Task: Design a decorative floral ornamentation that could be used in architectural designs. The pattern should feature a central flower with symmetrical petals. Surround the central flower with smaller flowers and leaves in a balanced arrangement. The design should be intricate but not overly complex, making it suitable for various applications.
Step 1719:
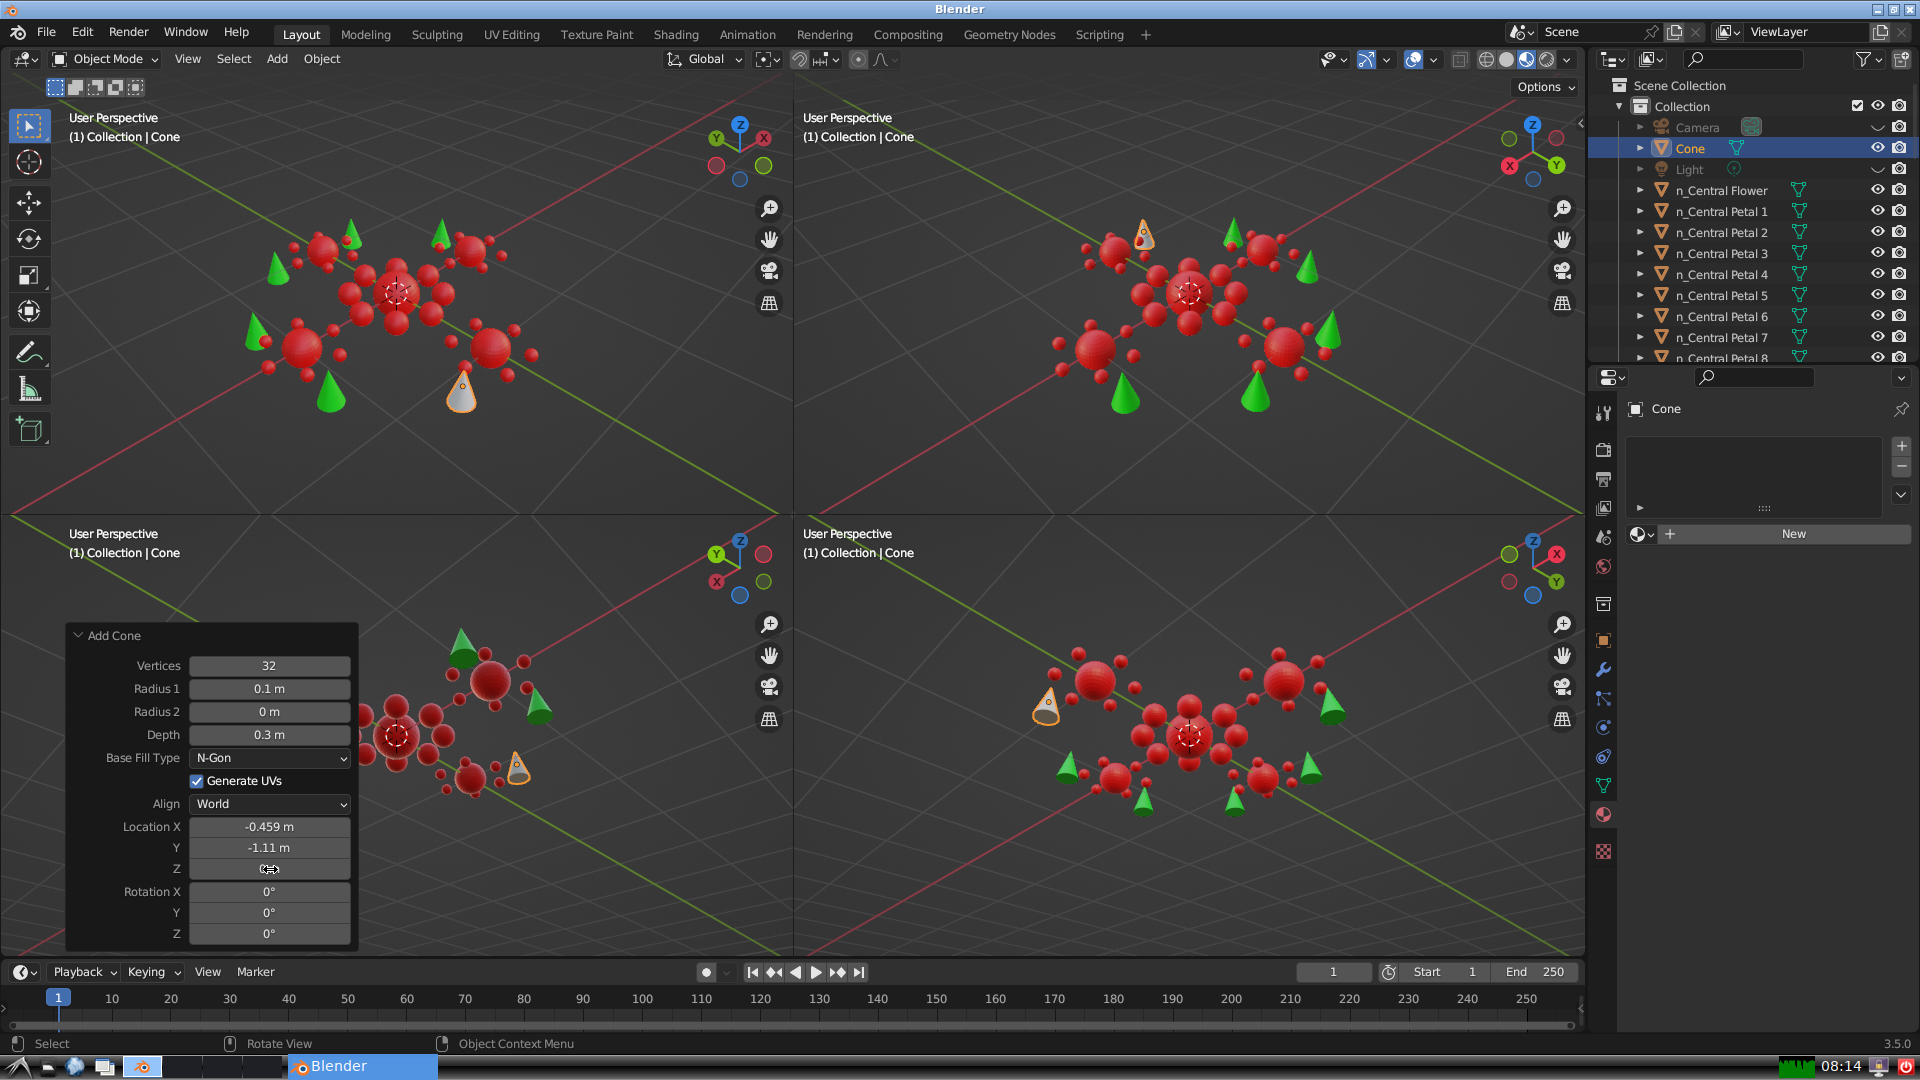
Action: {"mouse_move": [270, 892]}